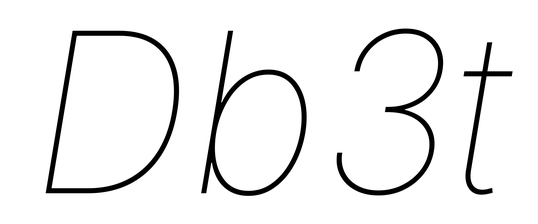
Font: Inter-Italic_Thin_Italic